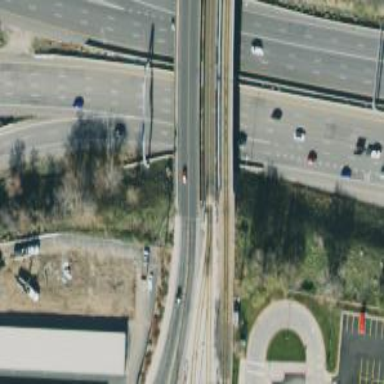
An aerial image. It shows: Bridge for light rail railway electrified with contact line.